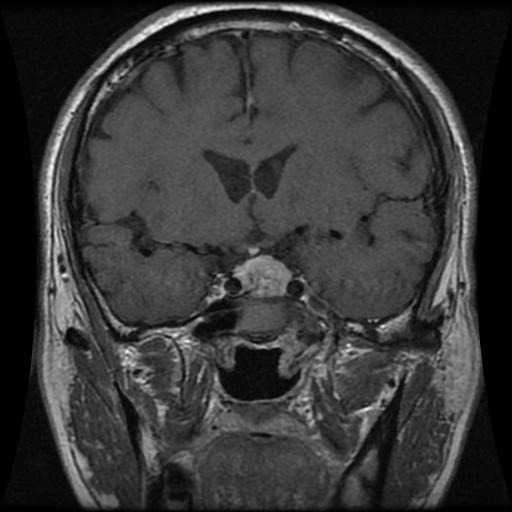
Label: pituitary